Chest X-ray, AP view. Patient: 55 years old, sex M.
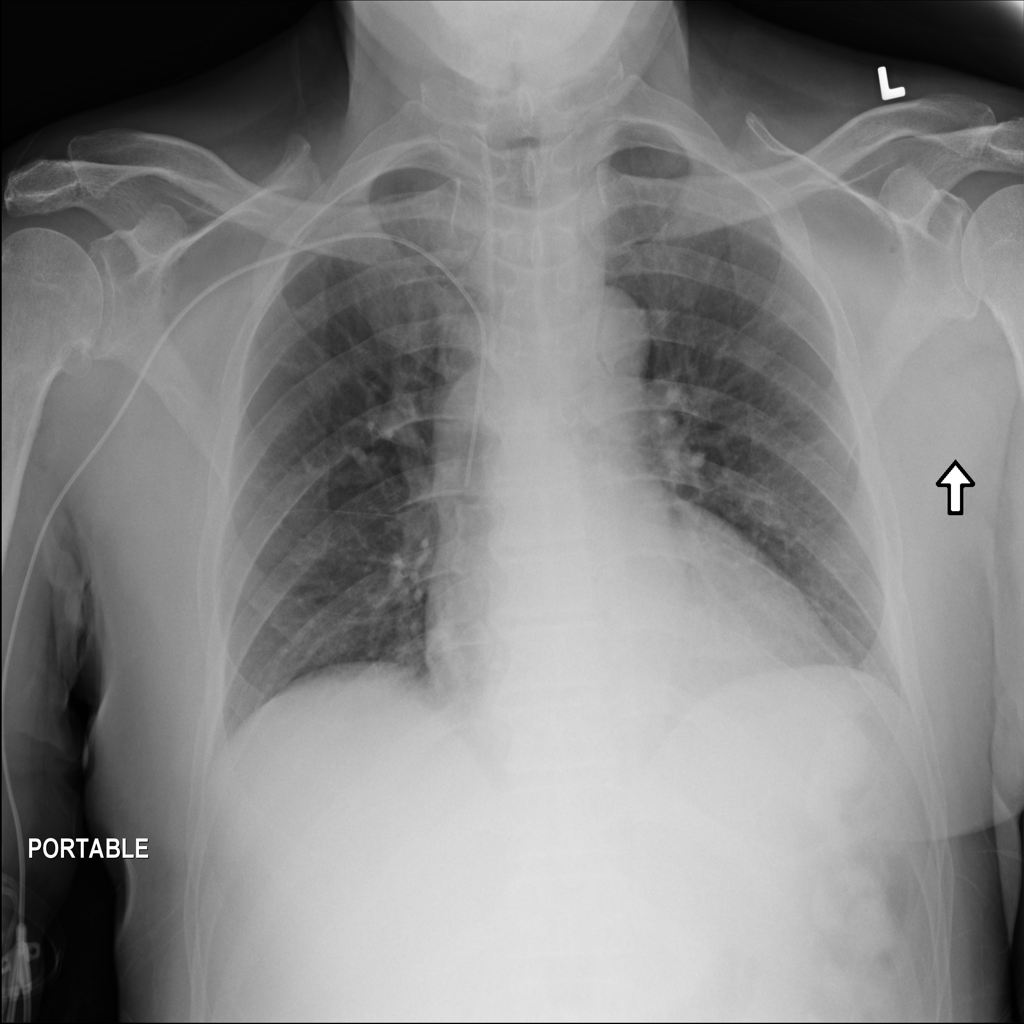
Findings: No Finding